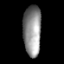
Tissue: lung
Cell type: Endothelial cells
Senescence score: 0.6075
Nuclear area (px): 895
Mean DAPI intensity: 141.508